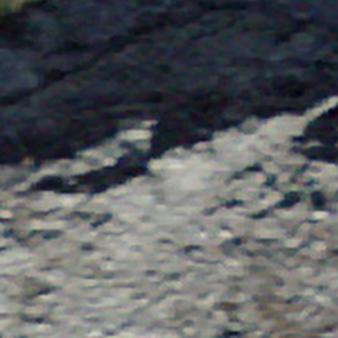
Label: other